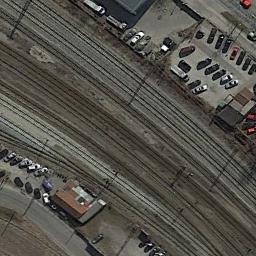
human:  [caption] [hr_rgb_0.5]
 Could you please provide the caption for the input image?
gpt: The railway is next to the parking lot .

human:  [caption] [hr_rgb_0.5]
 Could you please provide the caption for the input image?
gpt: There are three parallel railway lines here .

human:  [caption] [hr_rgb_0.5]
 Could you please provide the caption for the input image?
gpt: Many trees are beside the railway .

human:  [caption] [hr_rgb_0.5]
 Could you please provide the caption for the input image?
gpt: These railways have no trains on the railways and a parking lot is on one side of the railways .

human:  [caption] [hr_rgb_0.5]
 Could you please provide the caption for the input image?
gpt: There are some cars and buildings beside the railway .